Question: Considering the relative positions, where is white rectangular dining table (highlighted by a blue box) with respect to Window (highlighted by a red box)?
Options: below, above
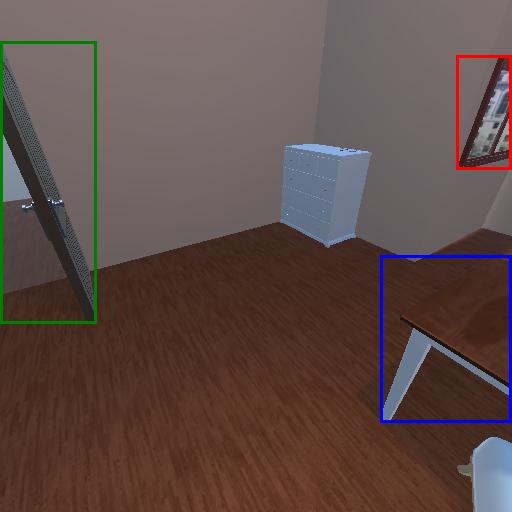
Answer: below